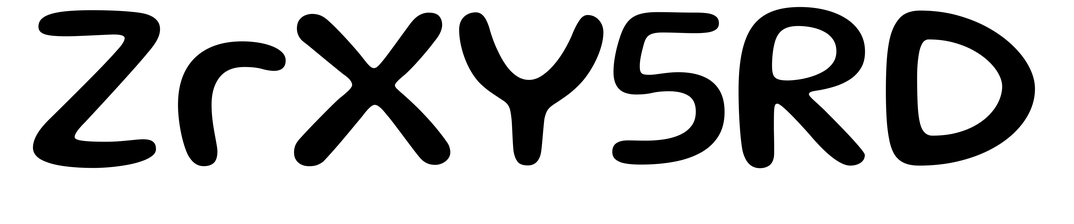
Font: Gluten_Regular